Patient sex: M
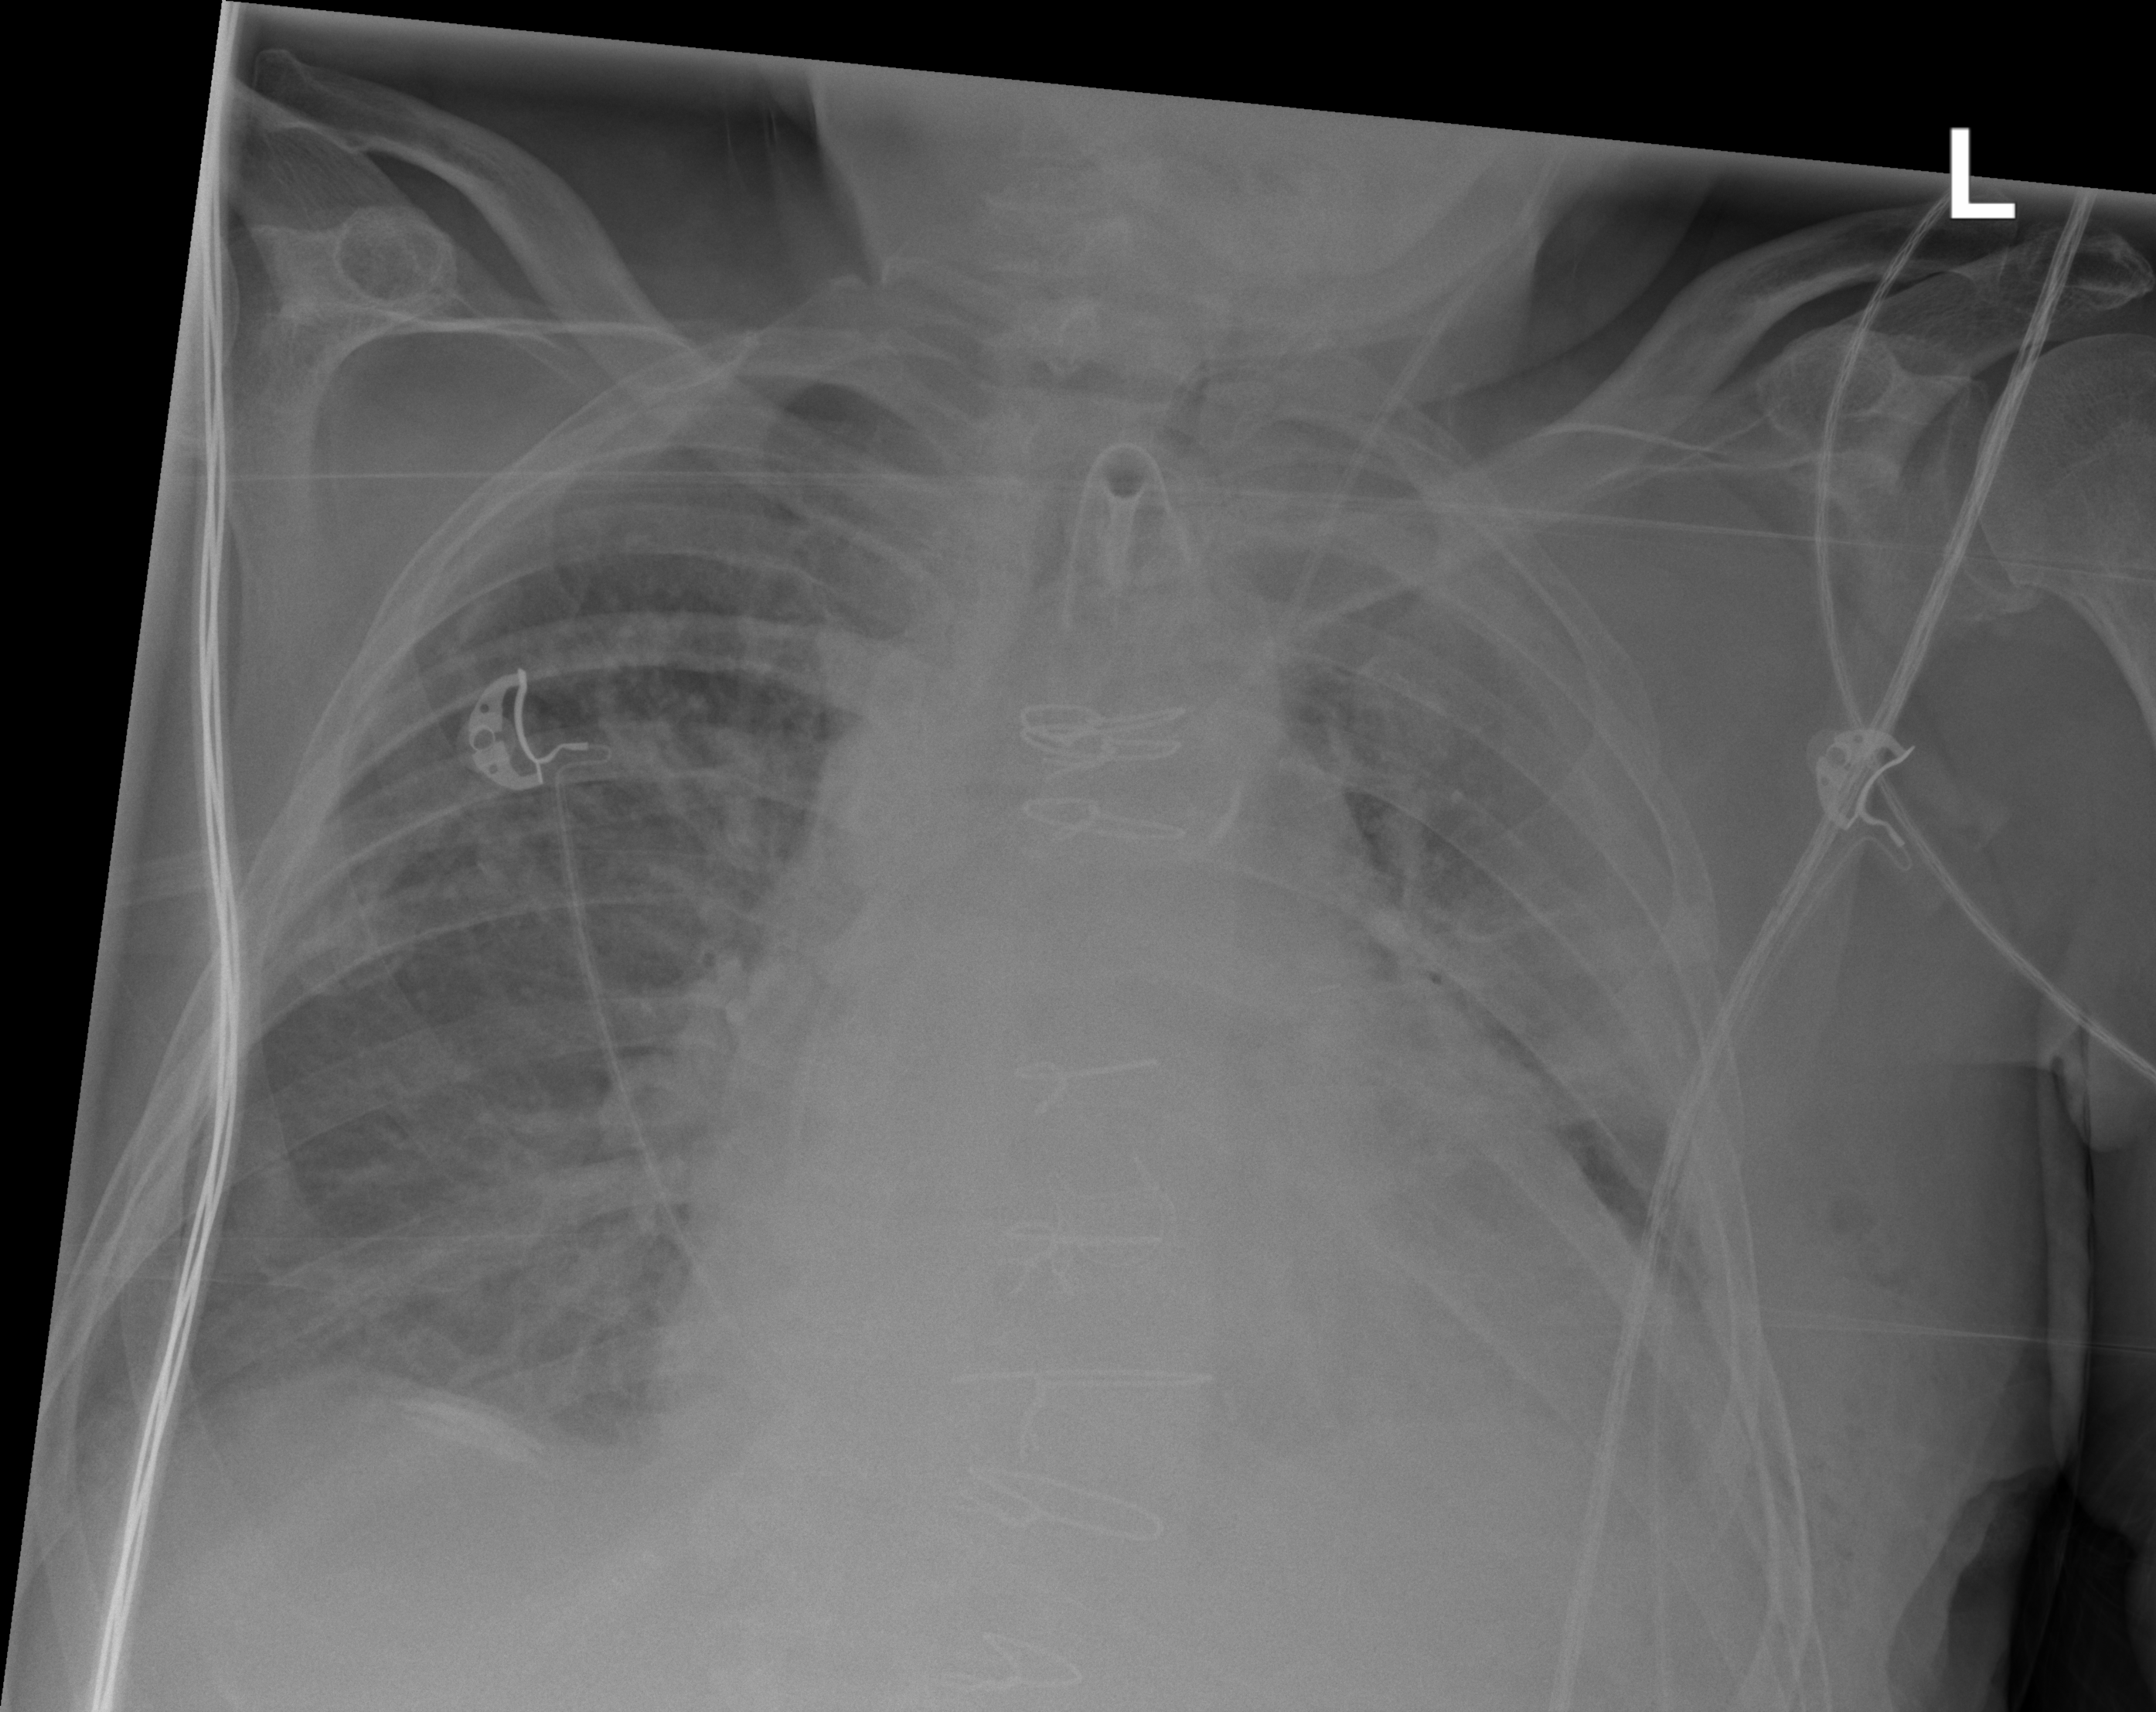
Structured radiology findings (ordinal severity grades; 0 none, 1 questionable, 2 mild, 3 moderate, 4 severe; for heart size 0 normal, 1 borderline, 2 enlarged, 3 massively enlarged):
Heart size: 2
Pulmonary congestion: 2
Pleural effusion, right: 1
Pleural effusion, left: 2
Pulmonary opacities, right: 2
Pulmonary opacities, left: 2
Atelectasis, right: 2
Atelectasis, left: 2